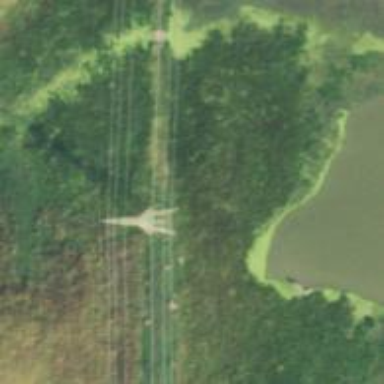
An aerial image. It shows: Lattice structure tower used for power transmission.